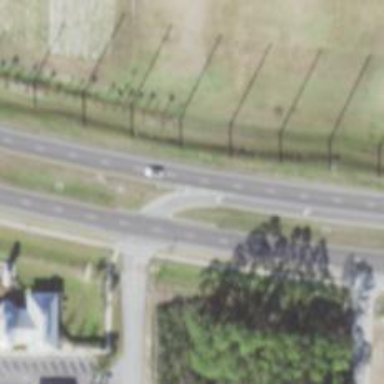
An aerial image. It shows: Trunk link highway.